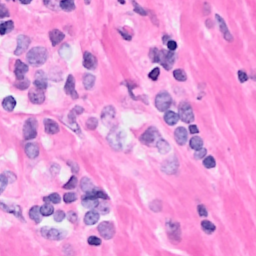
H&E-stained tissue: Breast